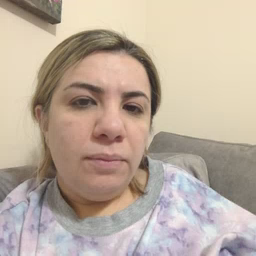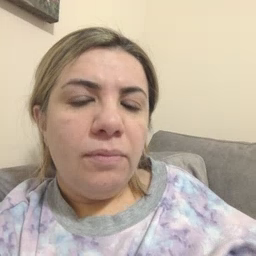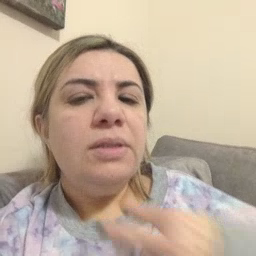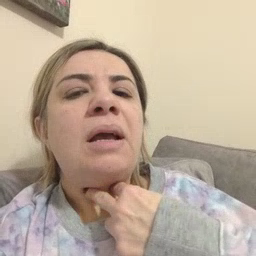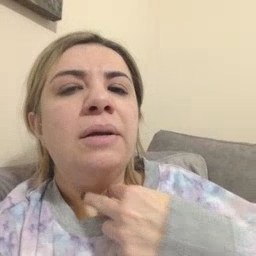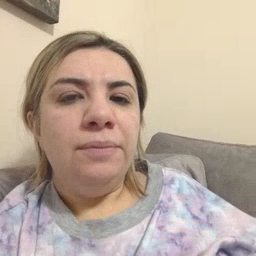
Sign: stuck